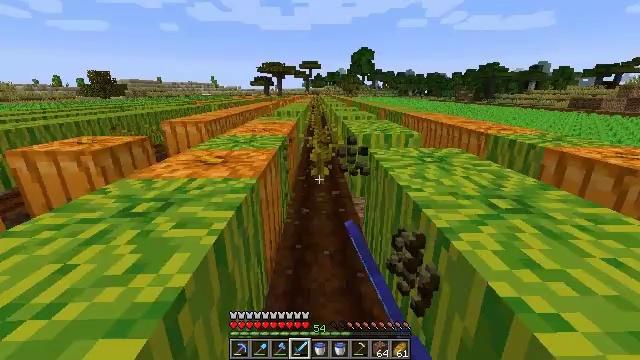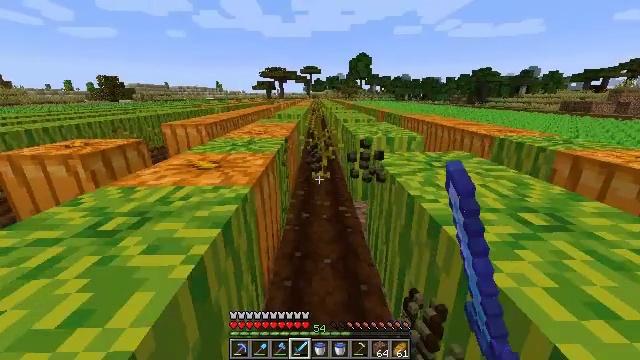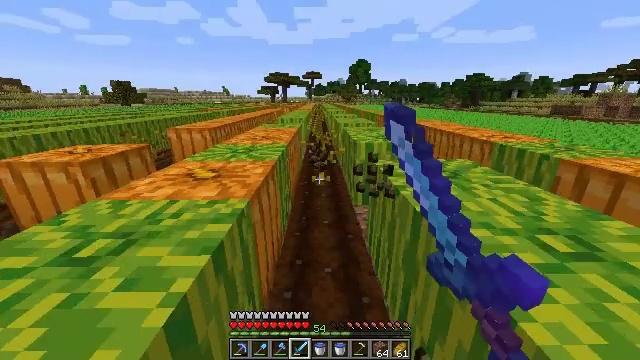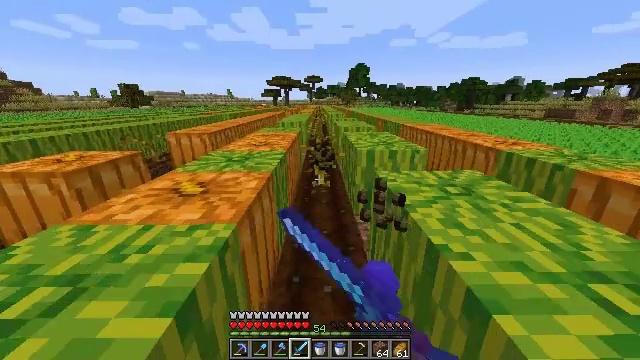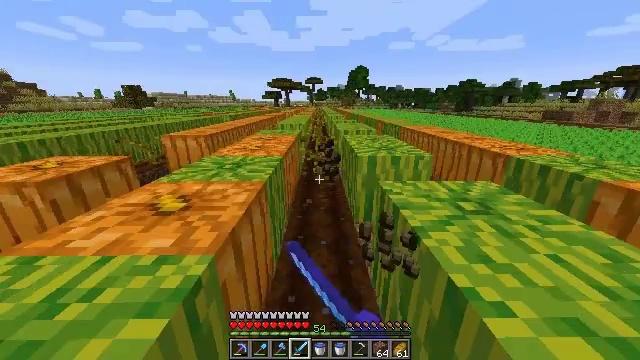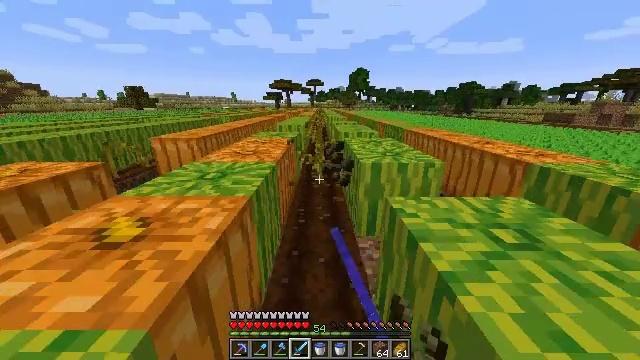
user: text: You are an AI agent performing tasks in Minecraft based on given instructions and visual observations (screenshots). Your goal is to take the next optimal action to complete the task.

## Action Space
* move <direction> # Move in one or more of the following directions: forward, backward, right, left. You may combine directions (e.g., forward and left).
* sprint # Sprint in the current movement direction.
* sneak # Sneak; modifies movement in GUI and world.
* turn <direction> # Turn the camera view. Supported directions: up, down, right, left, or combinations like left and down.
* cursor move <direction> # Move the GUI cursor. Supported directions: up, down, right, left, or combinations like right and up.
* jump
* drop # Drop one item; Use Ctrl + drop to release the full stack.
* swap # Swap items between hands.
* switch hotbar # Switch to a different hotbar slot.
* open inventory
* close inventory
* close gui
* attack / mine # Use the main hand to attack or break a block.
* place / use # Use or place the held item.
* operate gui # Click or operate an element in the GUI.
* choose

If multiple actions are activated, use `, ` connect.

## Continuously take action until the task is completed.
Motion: motion action
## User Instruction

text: Collect the melon stem for seeds.
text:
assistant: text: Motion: move forward, sprint, attack / mine
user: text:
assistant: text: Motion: move forward, sprint, attack / mine
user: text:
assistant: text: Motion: move forward, sprint, attack / mine
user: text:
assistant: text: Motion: move forward, sprint, attack / mine
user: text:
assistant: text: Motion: move forward, sprint, attack / mine
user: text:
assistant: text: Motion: sprint, attack / mine